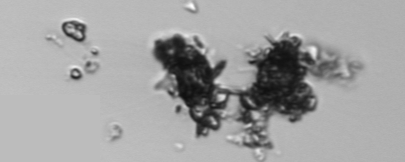
Label: Thalassiosira_TAG_external_detritus